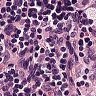
Metastatic tissue present: no